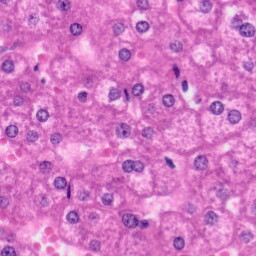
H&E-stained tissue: Liver